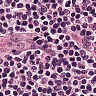
Metastatic tissue present: no